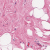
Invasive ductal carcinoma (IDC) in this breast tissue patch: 0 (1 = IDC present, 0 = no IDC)